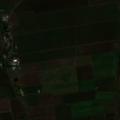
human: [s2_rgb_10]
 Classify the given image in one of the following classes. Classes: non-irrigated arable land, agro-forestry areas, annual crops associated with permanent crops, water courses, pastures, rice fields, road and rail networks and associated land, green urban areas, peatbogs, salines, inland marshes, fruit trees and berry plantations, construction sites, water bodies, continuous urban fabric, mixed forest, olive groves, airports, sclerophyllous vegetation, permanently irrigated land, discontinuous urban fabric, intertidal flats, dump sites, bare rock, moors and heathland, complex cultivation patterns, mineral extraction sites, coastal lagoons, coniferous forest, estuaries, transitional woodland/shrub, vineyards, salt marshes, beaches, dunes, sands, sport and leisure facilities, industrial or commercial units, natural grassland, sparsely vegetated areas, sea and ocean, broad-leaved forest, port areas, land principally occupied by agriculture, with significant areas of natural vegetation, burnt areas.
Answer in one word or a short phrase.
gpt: non-irrigated arable land